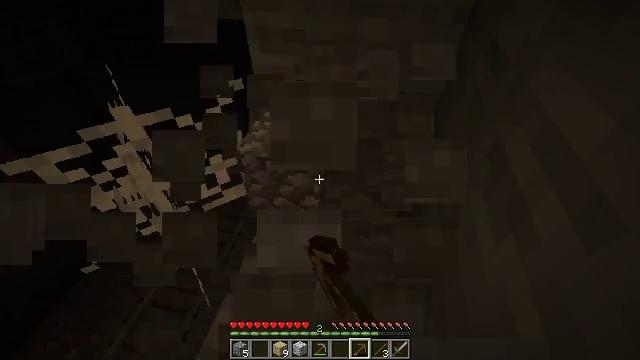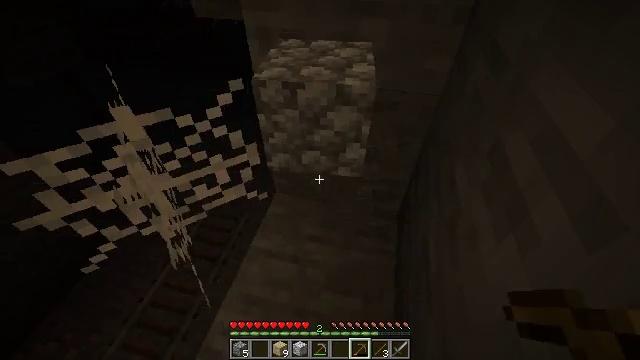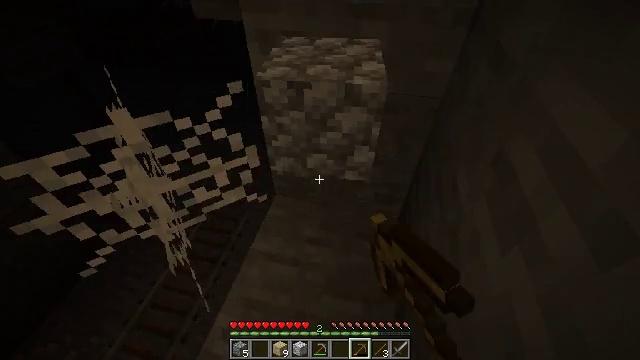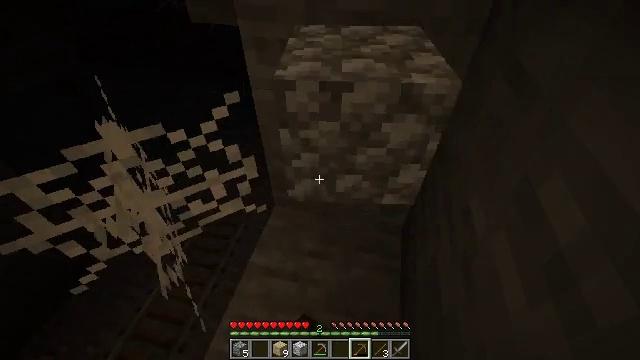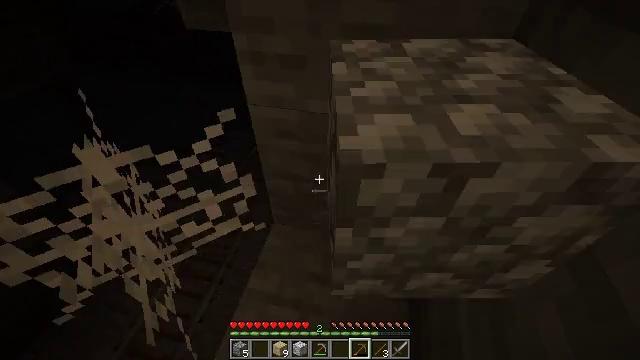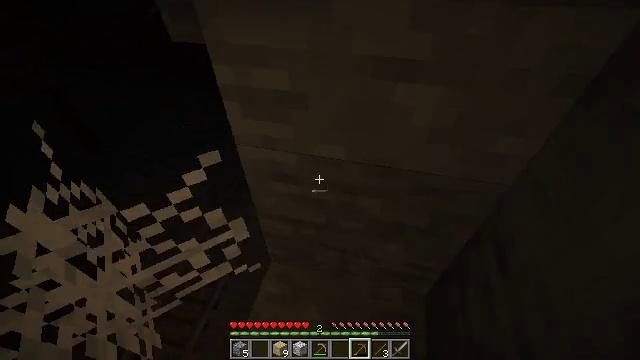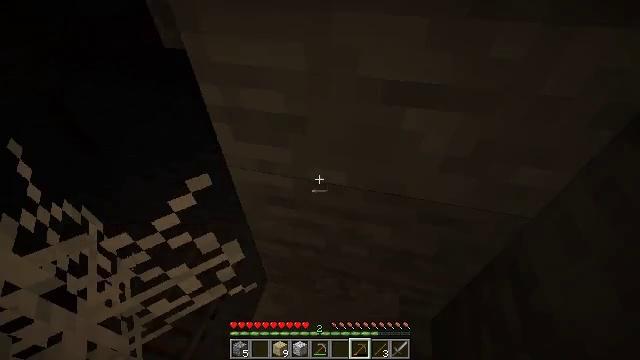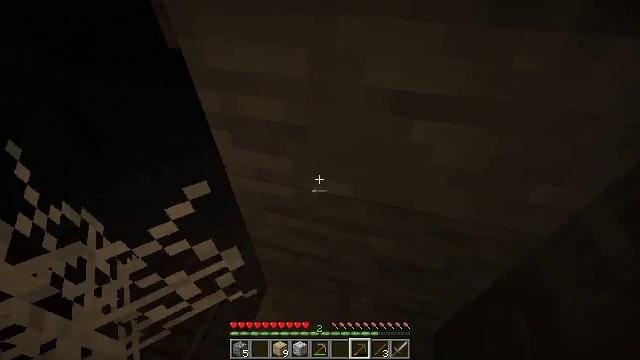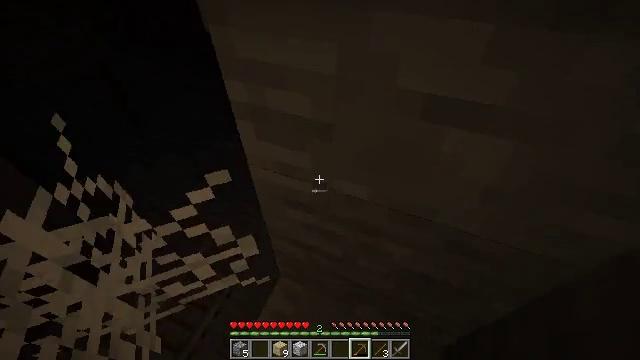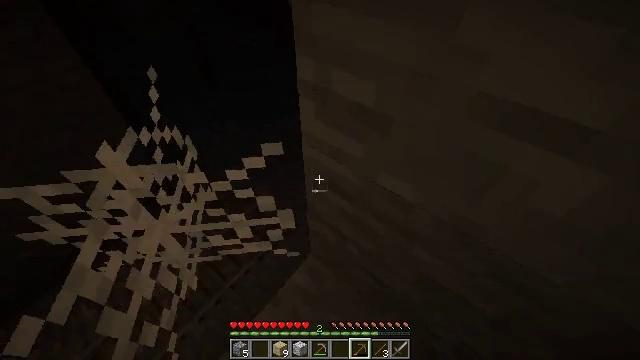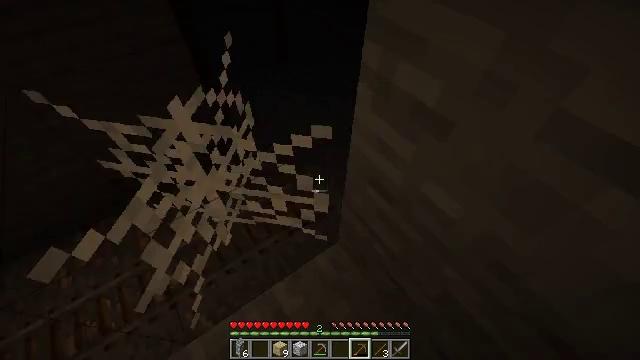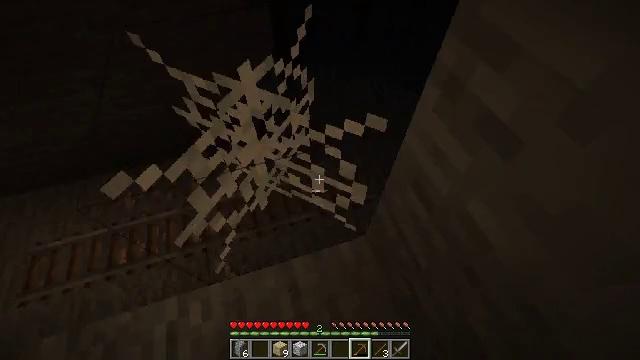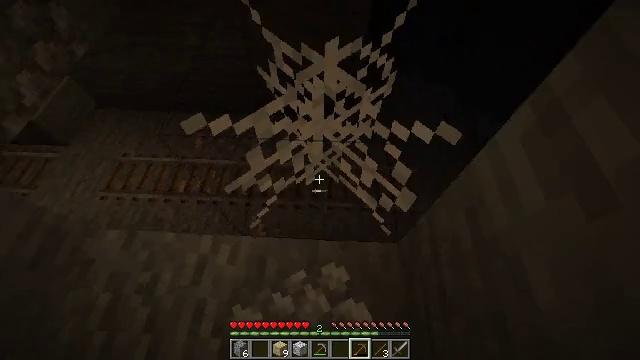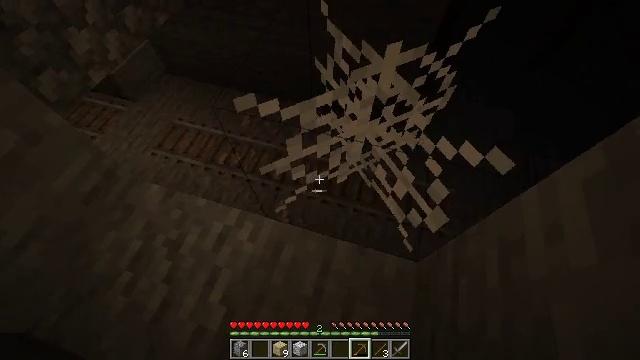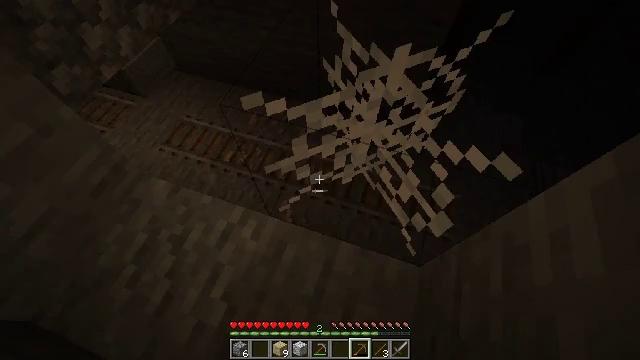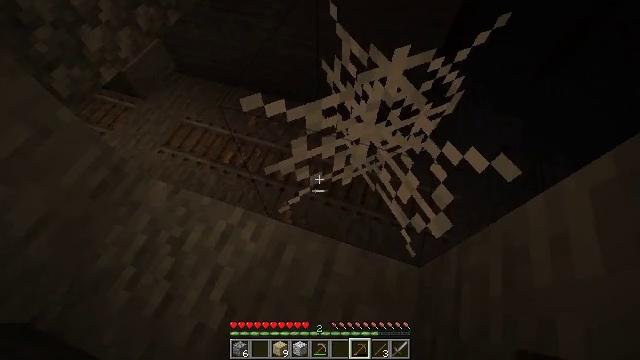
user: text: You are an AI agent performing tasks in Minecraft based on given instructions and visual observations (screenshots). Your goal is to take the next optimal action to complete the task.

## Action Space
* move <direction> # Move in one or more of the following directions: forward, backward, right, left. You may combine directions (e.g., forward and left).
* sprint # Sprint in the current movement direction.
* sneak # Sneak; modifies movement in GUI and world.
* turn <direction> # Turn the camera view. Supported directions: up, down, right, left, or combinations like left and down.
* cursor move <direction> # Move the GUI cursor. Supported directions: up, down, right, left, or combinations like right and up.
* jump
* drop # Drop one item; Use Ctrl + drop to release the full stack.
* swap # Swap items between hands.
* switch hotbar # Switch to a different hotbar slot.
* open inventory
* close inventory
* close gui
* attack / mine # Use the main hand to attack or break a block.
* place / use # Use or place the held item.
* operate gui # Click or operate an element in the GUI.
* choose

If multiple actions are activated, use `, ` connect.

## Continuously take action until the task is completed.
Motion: motion action
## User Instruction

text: Mine the cobweb to clear the path.
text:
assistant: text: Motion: attack / mine
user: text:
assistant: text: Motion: move forward, attack / mine
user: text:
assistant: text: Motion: move forward, attack / mine
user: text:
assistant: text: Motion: move forward
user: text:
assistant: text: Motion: move forward
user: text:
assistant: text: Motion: no_op
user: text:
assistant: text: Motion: turn left
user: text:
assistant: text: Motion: turn left and down
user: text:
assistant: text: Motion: turn left and down
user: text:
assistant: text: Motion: turn left and down
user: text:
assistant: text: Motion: turn left and down
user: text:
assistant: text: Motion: turn left and down
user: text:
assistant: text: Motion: turn left
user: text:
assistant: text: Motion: turn left
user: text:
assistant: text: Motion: no_op
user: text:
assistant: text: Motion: no_op
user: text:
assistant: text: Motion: turn right
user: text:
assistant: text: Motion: turn right
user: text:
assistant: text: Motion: turn right
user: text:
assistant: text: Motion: no_op
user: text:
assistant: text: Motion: turn right
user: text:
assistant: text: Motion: turn right
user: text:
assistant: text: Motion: turn right
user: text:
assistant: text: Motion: turn right
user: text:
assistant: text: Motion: no_op
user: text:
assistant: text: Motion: no_op
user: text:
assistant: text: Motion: no_op
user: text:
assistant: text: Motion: no_op
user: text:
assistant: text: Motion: no_op
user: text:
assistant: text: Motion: no_op